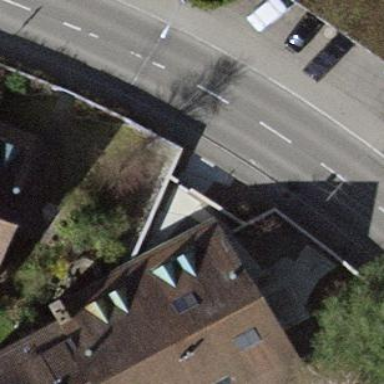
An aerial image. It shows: Building with pitched roof.